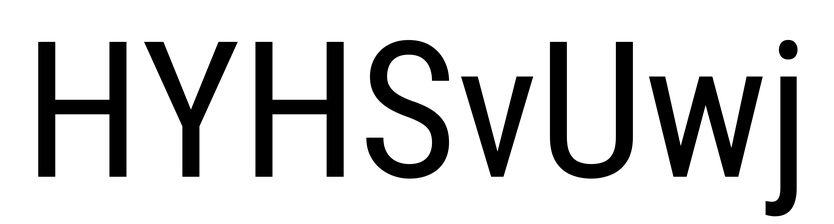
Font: Roboto_Condensed_Regular